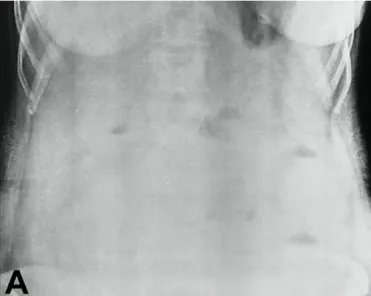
A plain abdominal radiograph revealing ground glass appearance with multiple air fluid levels in the abdomen.
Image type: radiology (x_ray)